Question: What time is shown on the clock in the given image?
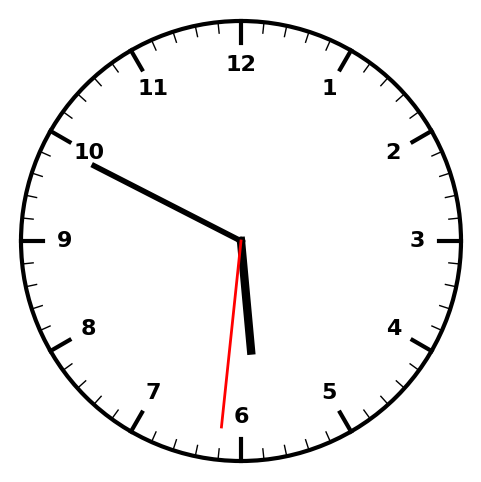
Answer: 05:49:31